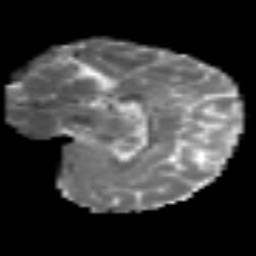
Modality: MD
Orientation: sagittal
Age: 40
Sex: female
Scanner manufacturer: siemens
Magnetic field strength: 3 T
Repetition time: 6.1 s
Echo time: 0.101 s